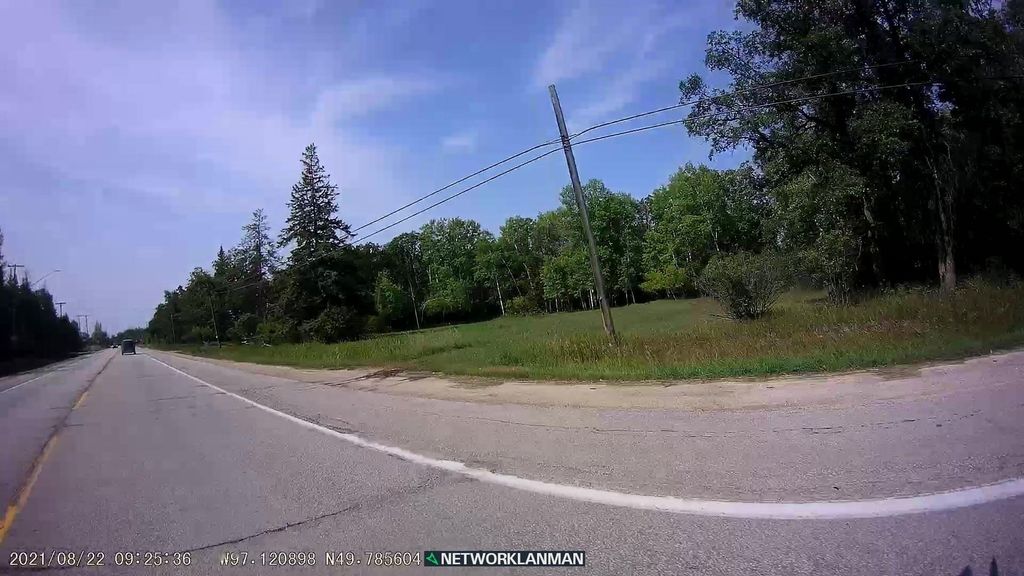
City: winnipeg